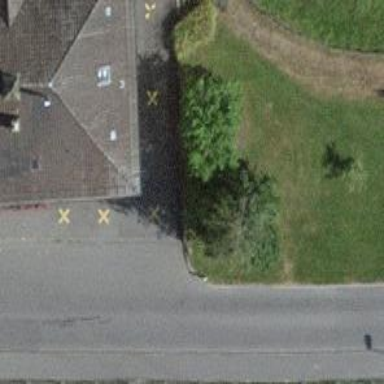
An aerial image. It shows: Sidewalk.